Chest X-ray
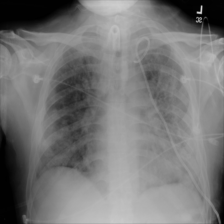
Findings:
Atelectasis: negative
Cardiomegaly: negative
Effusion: negative
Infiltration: positive
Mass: negative
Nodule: negative
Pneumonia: negative
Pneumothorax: positive
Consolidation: negative
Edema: negative
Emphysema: negative
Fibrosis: negative
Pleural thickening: negative
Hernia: negative